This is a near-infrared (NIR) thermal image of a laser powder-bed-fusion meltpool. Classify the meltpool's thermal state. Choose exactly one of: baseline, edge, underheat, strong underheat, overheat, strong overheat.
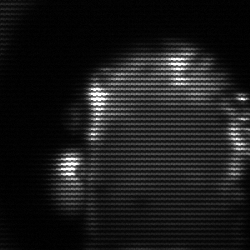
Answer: baseline